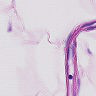
Metastatic tissue present: no